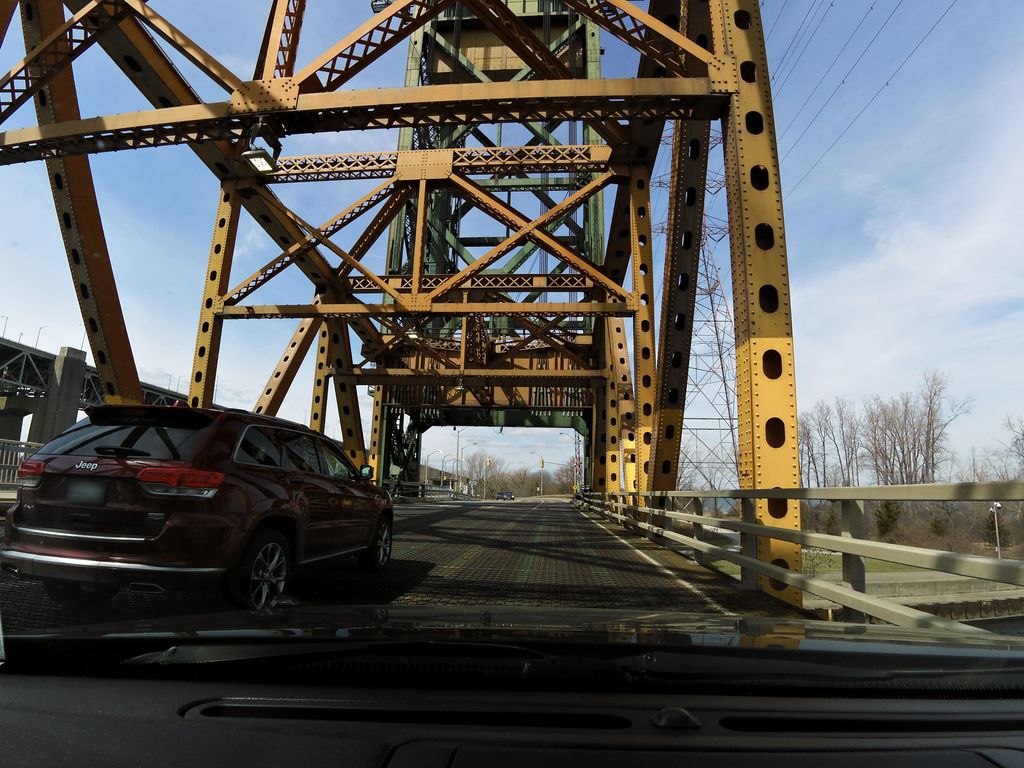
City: hamilton